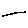
Label: circle